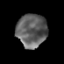
Tissue: prostate
Cell type: Epithelial cells
Senescence score: 0.3519
Nuclear area (px): 984
Mean DAPI intensity: 96.652